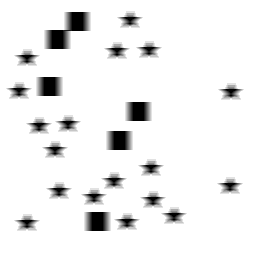
Squares: 6
Triangles: 0
Stars: 18
Total shapes: 24